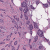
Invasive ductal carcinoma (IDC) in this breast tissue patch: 1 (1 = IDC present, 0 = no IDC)